Chest X-ray:
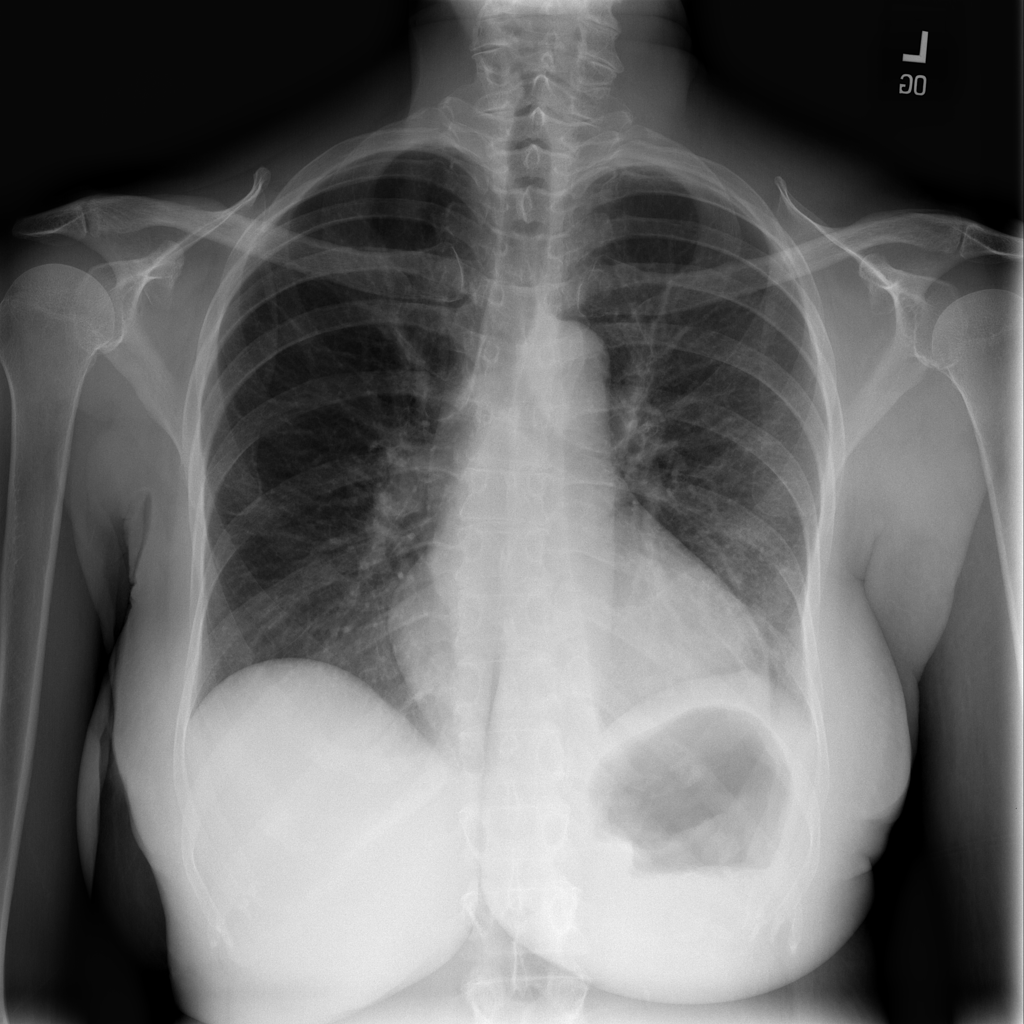
Findings: Cardiomegaly, Consolidation
No abnormal finding: no